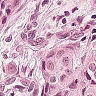
Metastatic tissue present: yes